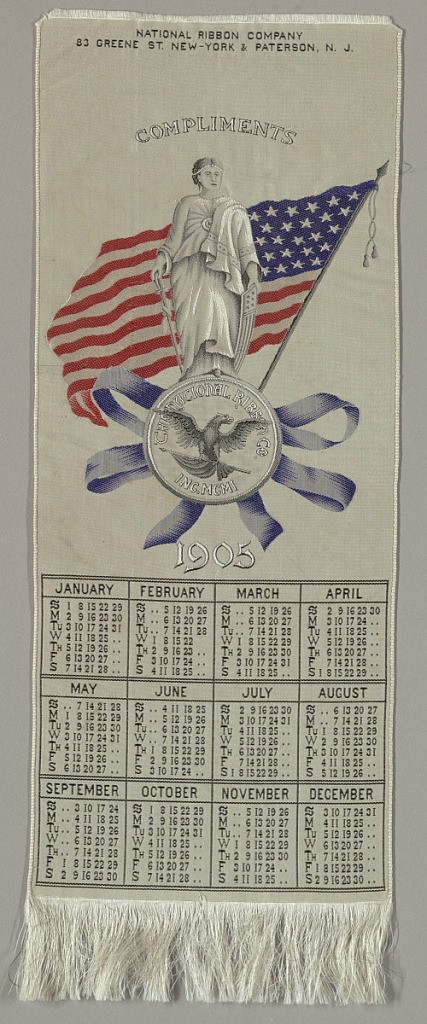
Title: Calendar and card
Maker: National Ribbon Company, Inc., Paterson, NJ, USA, incorporated 1901
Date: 1905
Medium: Technique: jacquard woven
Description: Woven calendar for the year 1905.